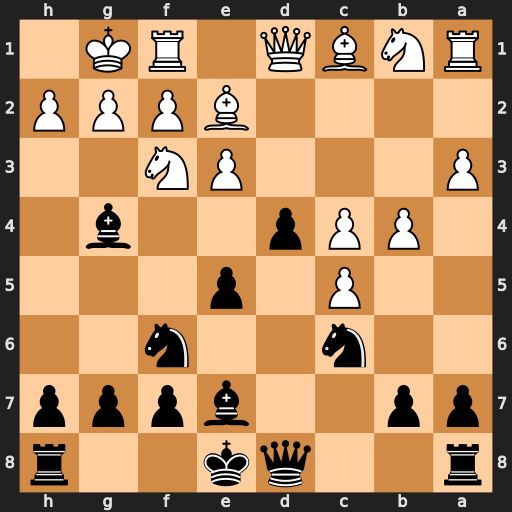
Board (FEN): r2qk2r/pp2bppp/2n2n2/2P1p3/1PPp2b1/P3PN2/4BPPP/RNBQ1RK1
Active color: b
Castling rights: kq
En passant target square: -
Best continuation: d3 Qxd3 Qxd3 Bxd3 e4 Bxe4 Nxe4